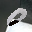
Label: 0